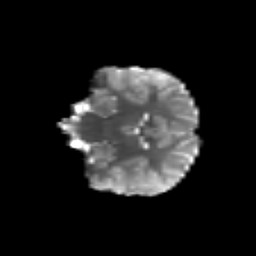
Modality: T2w
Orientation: coronal
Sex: male
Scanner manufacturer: siemens
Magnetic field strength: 3 T
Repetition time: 5 s
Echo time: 0.071 s